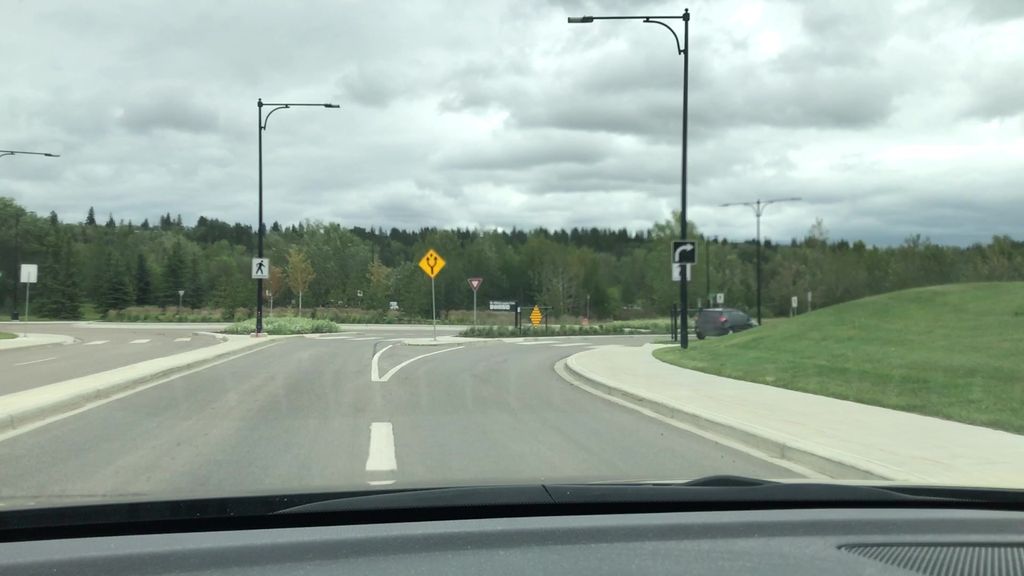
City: edmonton